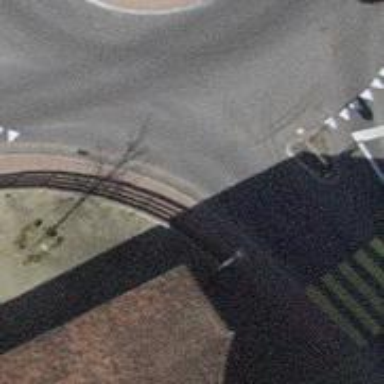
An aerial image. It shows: Brown pole with bent shape serving as support.